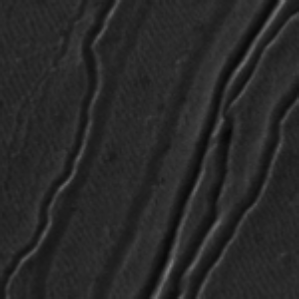
Label: frost